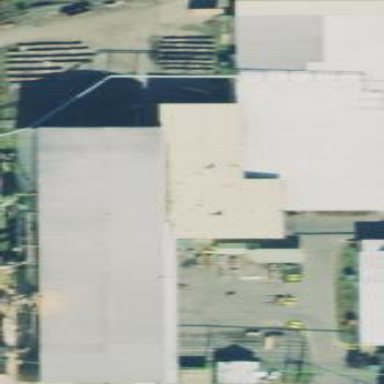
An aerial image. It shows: Sawmill building.